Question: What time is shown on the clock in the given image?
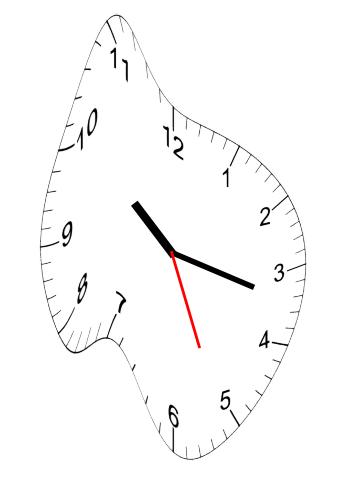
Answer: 10:17:26